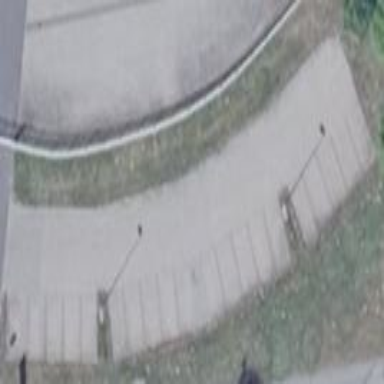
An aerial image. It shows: Parking area with surface.